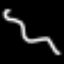
Label: squiggle